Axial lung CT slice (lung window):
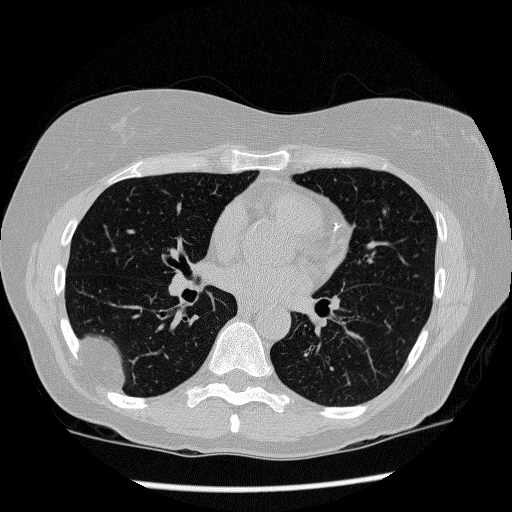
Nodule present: no